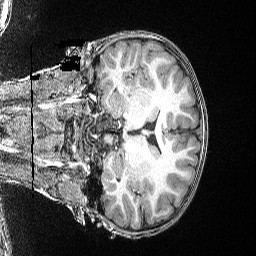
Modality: T1w
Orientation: coronal
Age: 83
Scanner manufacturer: siemens
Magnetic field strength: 3 T
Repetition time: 2.5 s
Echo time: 0.00347 s